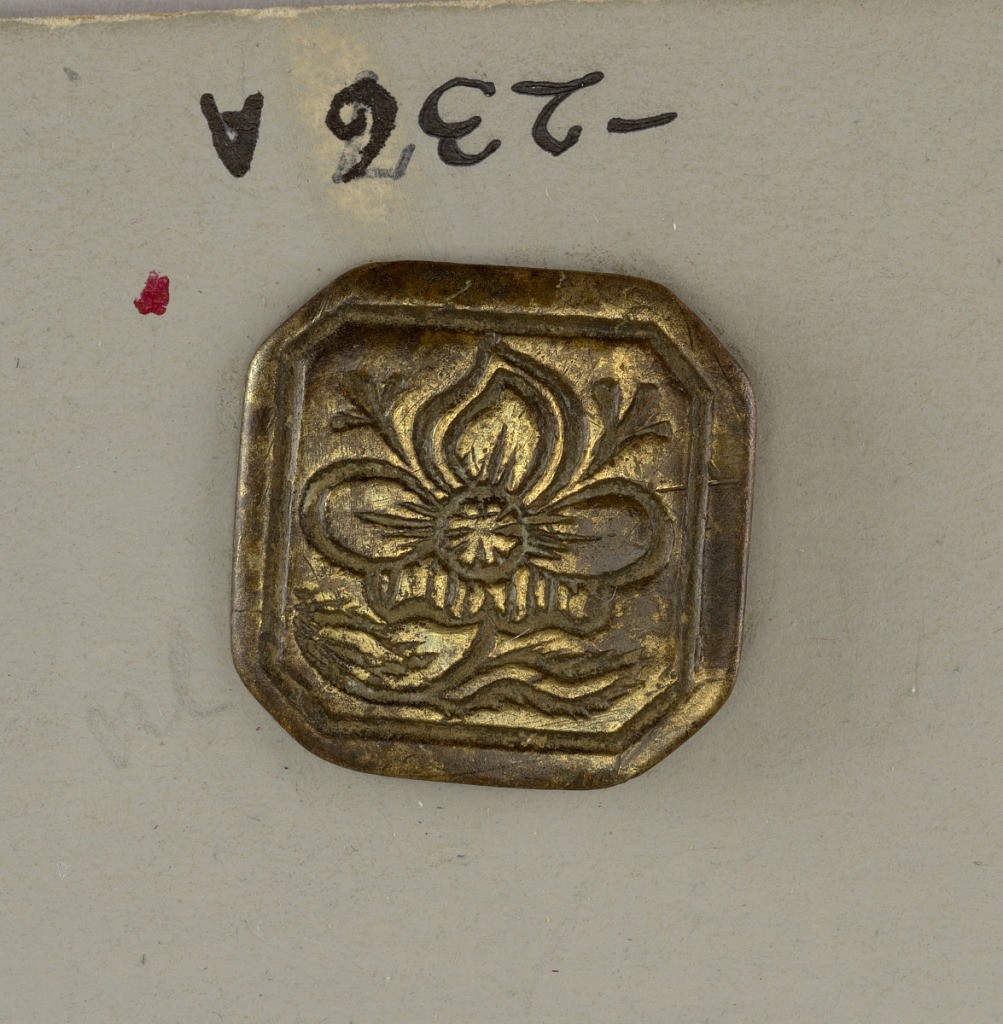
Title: Button
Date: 19th century
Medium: Copper
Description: Octagon buttons ornamented with flower and leaves (Incised carving)

On card E